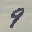
Label: 9